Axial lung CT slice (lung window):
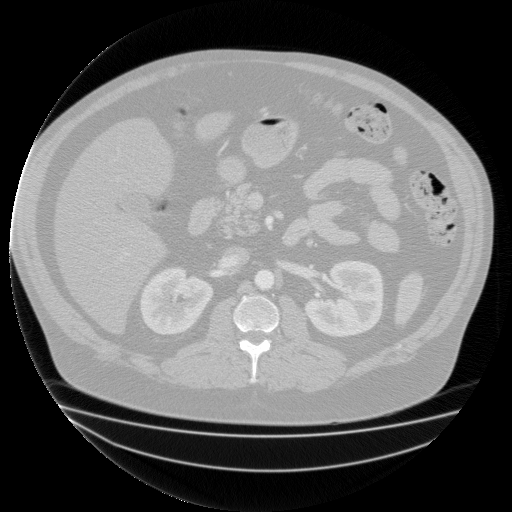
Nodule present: no